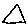
Label: triangle